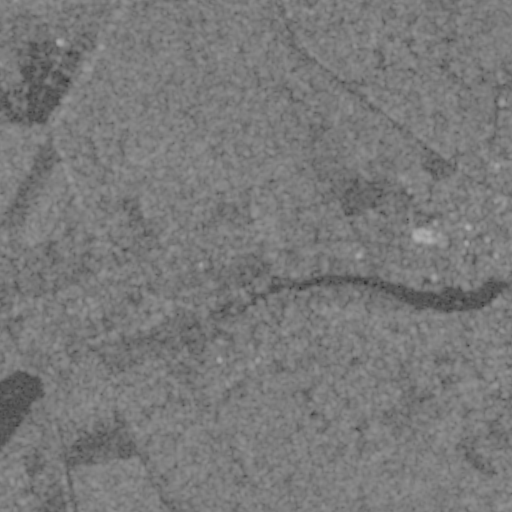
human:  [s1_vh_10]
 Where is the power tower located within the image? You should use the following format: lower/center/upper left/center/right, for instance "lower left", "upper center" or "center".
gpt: The power tower is located in the lower right of the image.
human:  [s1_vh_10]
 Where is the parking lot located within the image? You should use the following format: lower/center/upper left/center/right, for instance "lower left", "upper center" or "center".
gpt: There is no parking lot in the image.

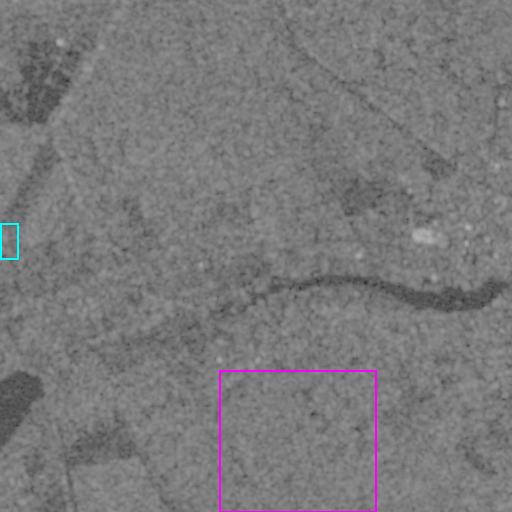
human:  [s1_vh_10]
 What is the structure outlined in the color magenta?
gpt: The structure outlined in magenta is a crop field.
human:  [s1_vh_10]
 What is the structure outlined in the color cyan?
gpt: The structure outlined in cyan is a park.
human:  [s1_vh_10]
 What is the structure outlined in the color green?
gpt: There is no green outline.